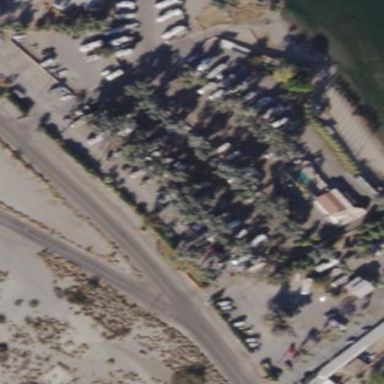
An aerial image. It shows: Caravan site for tourism.